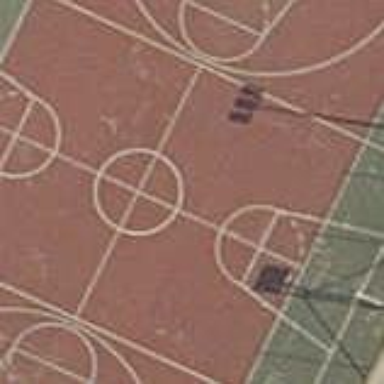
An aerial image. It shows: Basketball court on leisure land pitch.